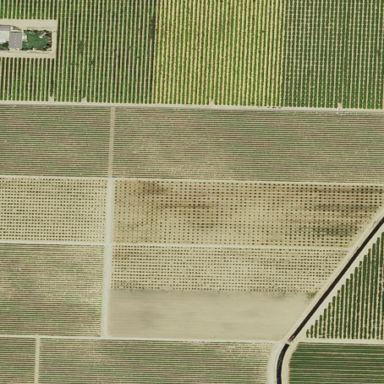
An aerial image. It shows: Beautiful vineyard in the countryside.